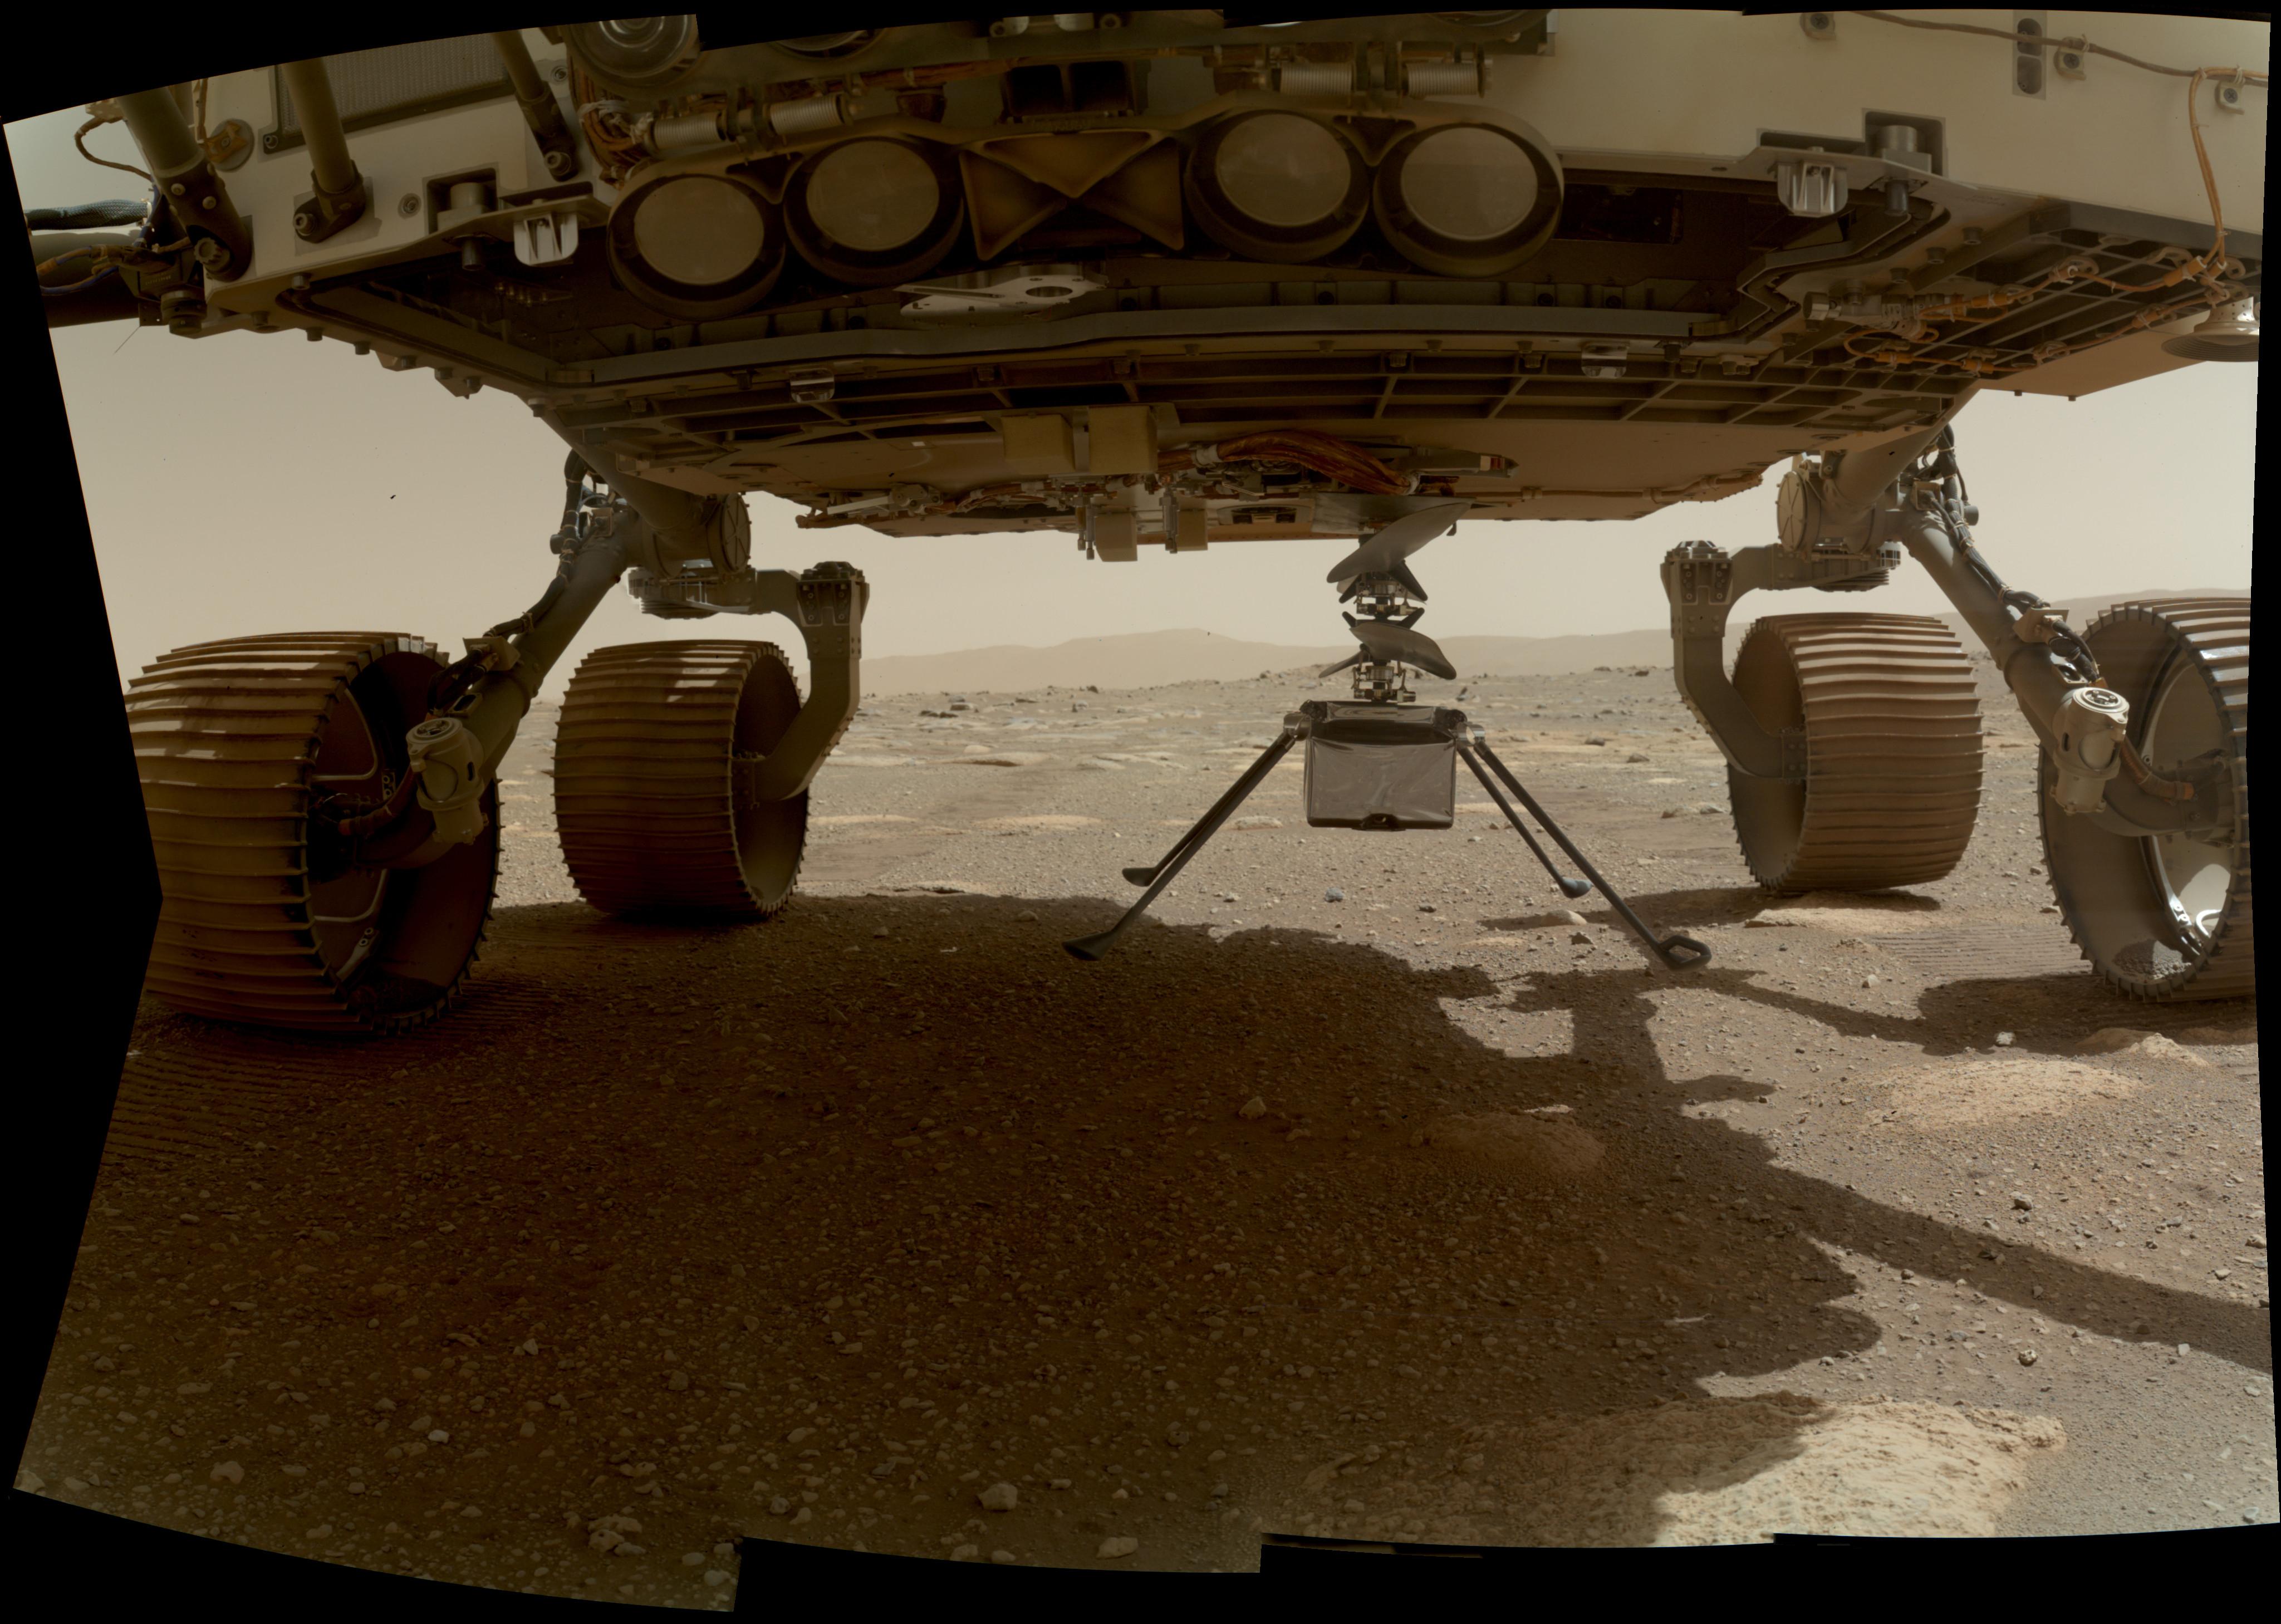
Ingenuity Helicopter is Ready to Drop Mars 2020, Mars